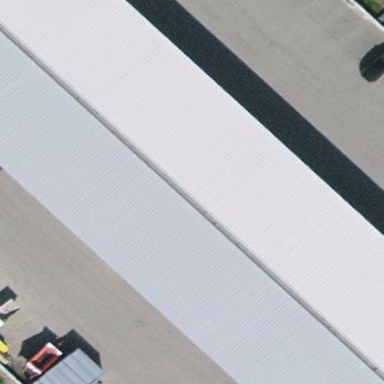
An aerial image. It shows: View of roof of building.